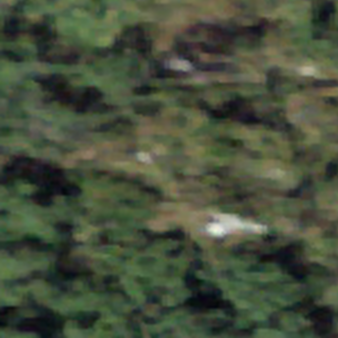
Label: other